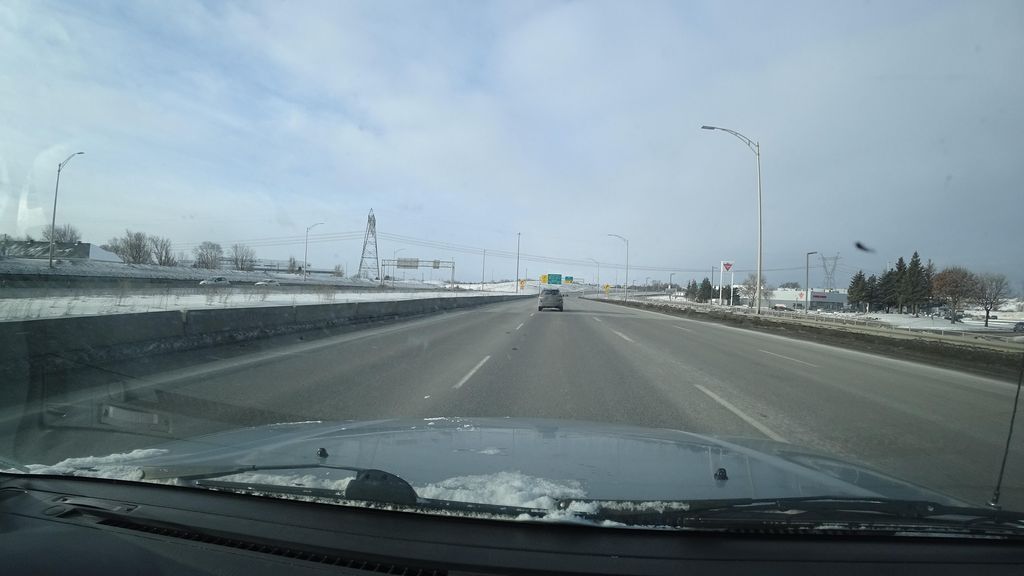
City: quebec_city